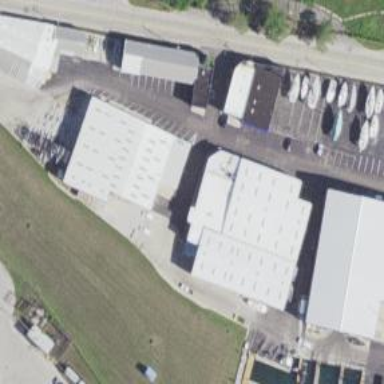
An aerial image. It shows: Commercial building housing boat shop.